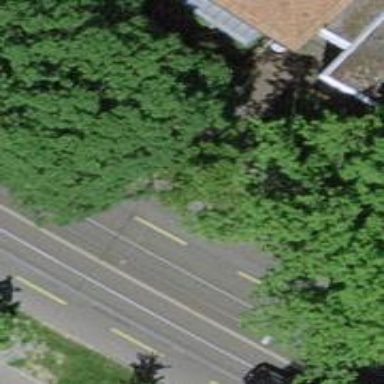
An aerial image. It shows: Avenue lined with trees.